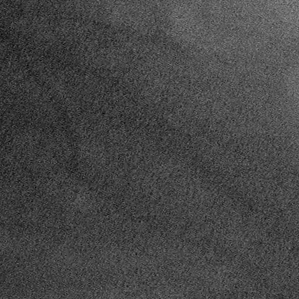
Label: frost